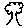
Label: tree